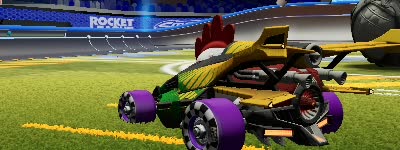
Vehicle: aftershock